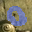
Label: 0